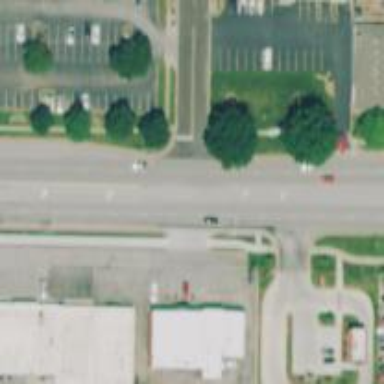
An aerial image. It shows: Footway crossing.